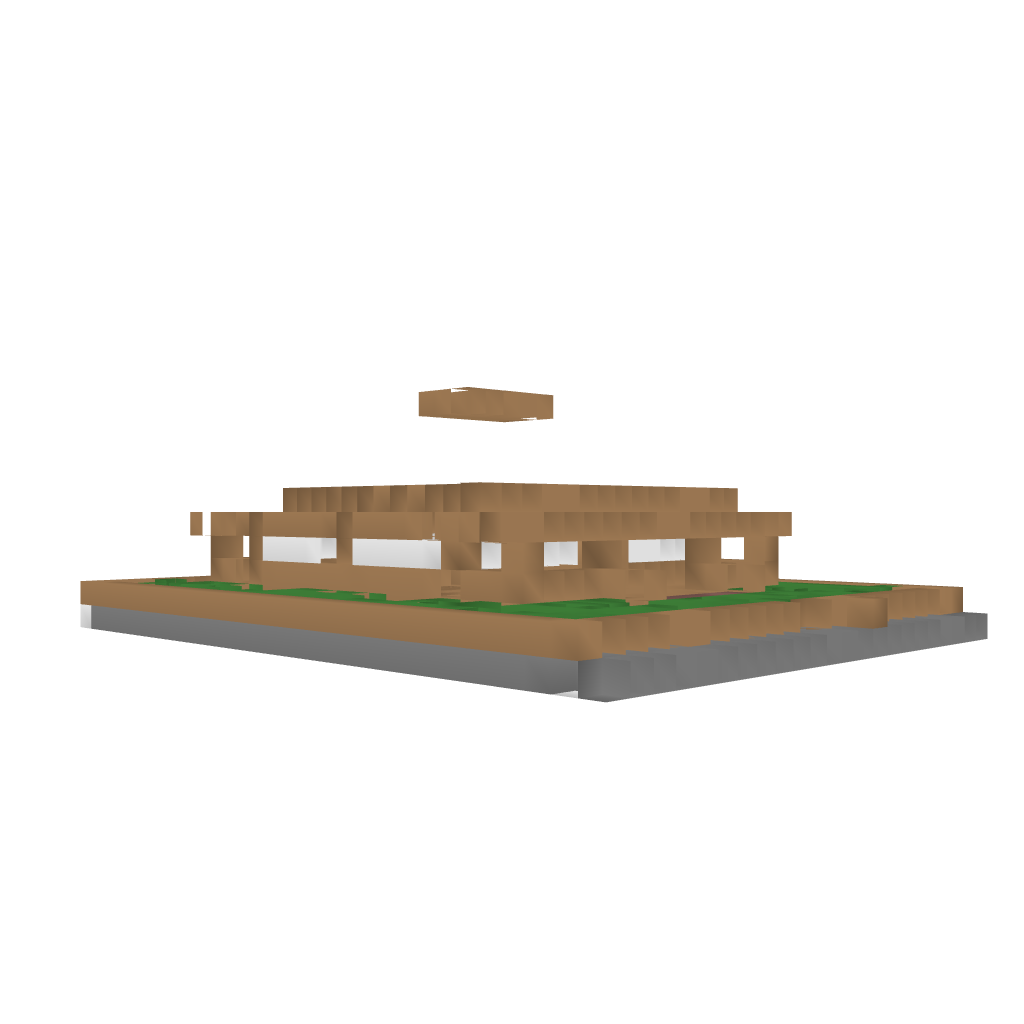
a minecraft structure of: Cottage bad low quality